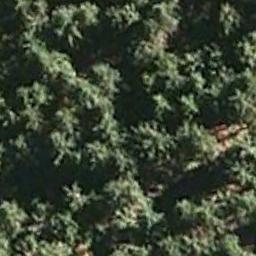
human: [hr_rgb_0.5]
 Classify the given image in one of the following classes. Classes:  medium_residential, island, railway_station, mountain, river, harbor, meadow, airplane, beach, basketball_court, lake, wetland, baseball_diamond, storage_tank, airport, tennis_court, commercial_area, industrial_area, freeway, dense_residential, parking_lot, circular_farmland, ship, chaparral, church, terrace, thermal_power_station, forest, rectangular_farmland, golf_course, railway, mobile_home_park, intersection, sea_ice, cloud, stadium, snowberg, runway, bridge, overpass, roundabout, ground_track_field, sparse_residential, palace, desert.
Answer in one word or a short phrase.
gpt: forest